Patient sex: F
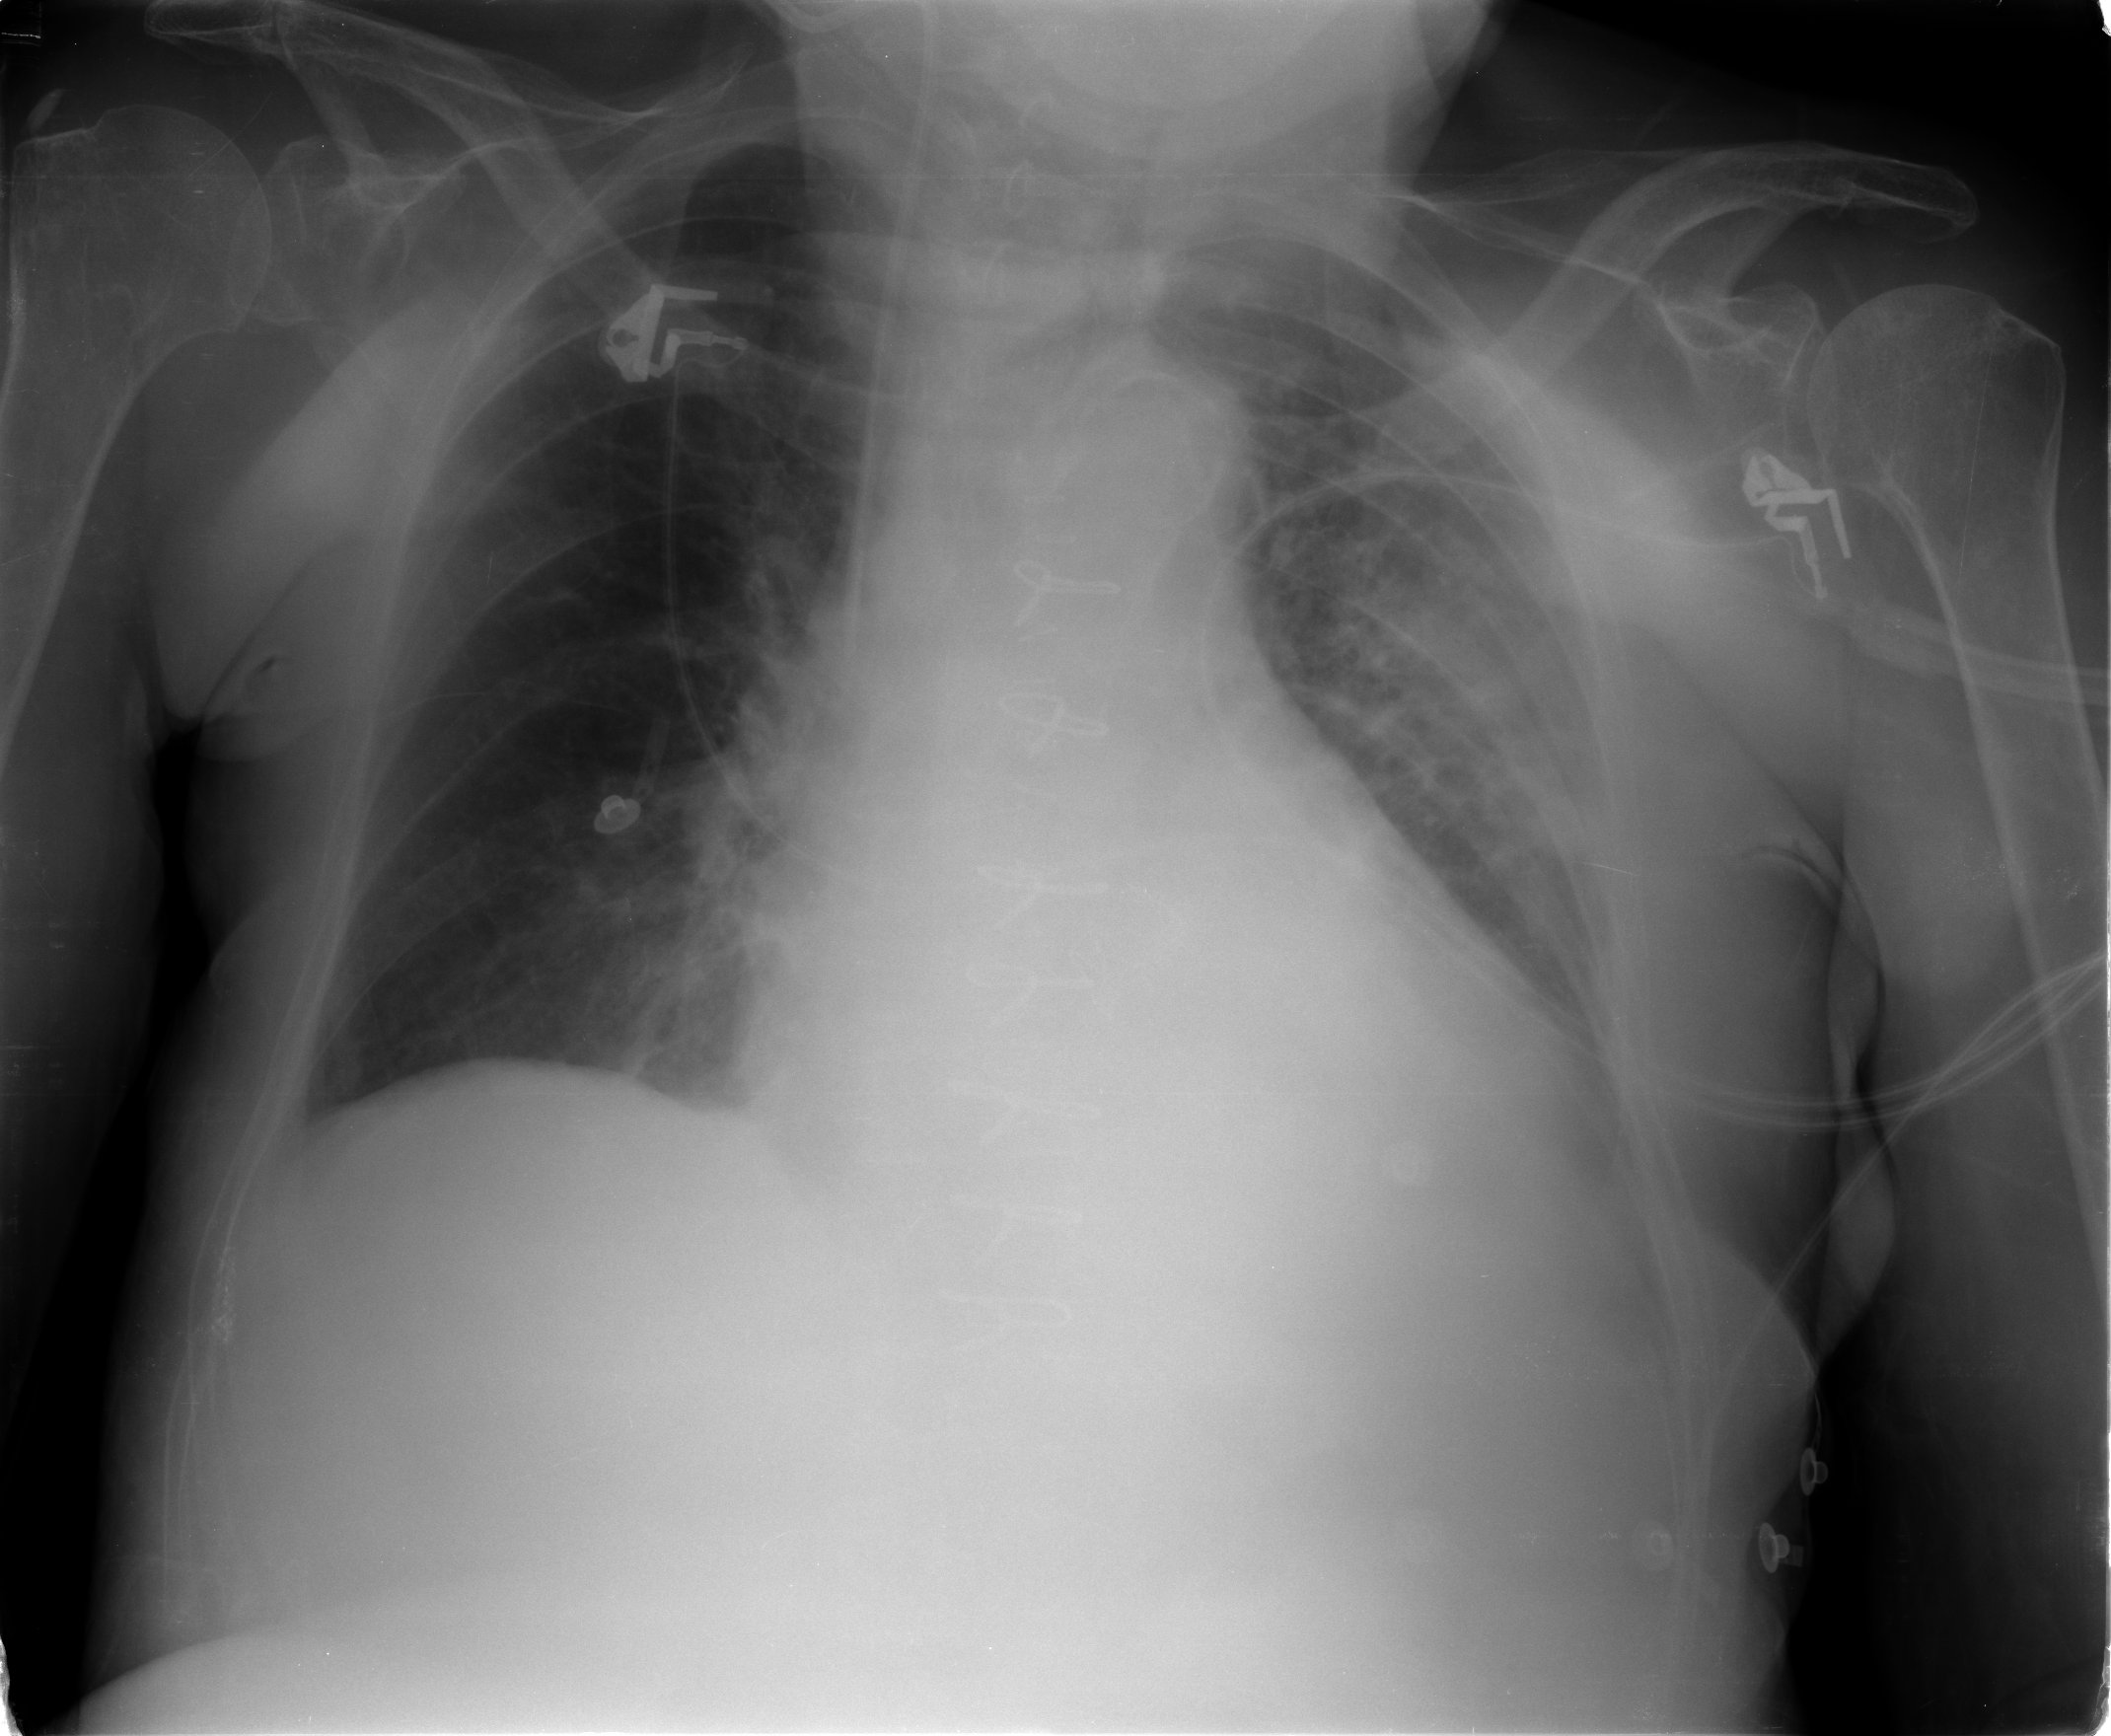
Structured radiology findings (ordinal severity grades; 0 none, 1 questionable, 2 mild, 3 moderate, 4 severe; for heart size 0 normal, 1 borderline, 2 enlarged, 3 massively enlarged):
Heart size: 0
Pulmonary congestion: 0
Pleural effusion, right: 0
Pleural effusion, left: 1
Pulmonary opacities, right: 0
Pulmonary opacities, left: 2
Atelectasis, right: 1
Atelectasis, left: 2